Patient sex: M
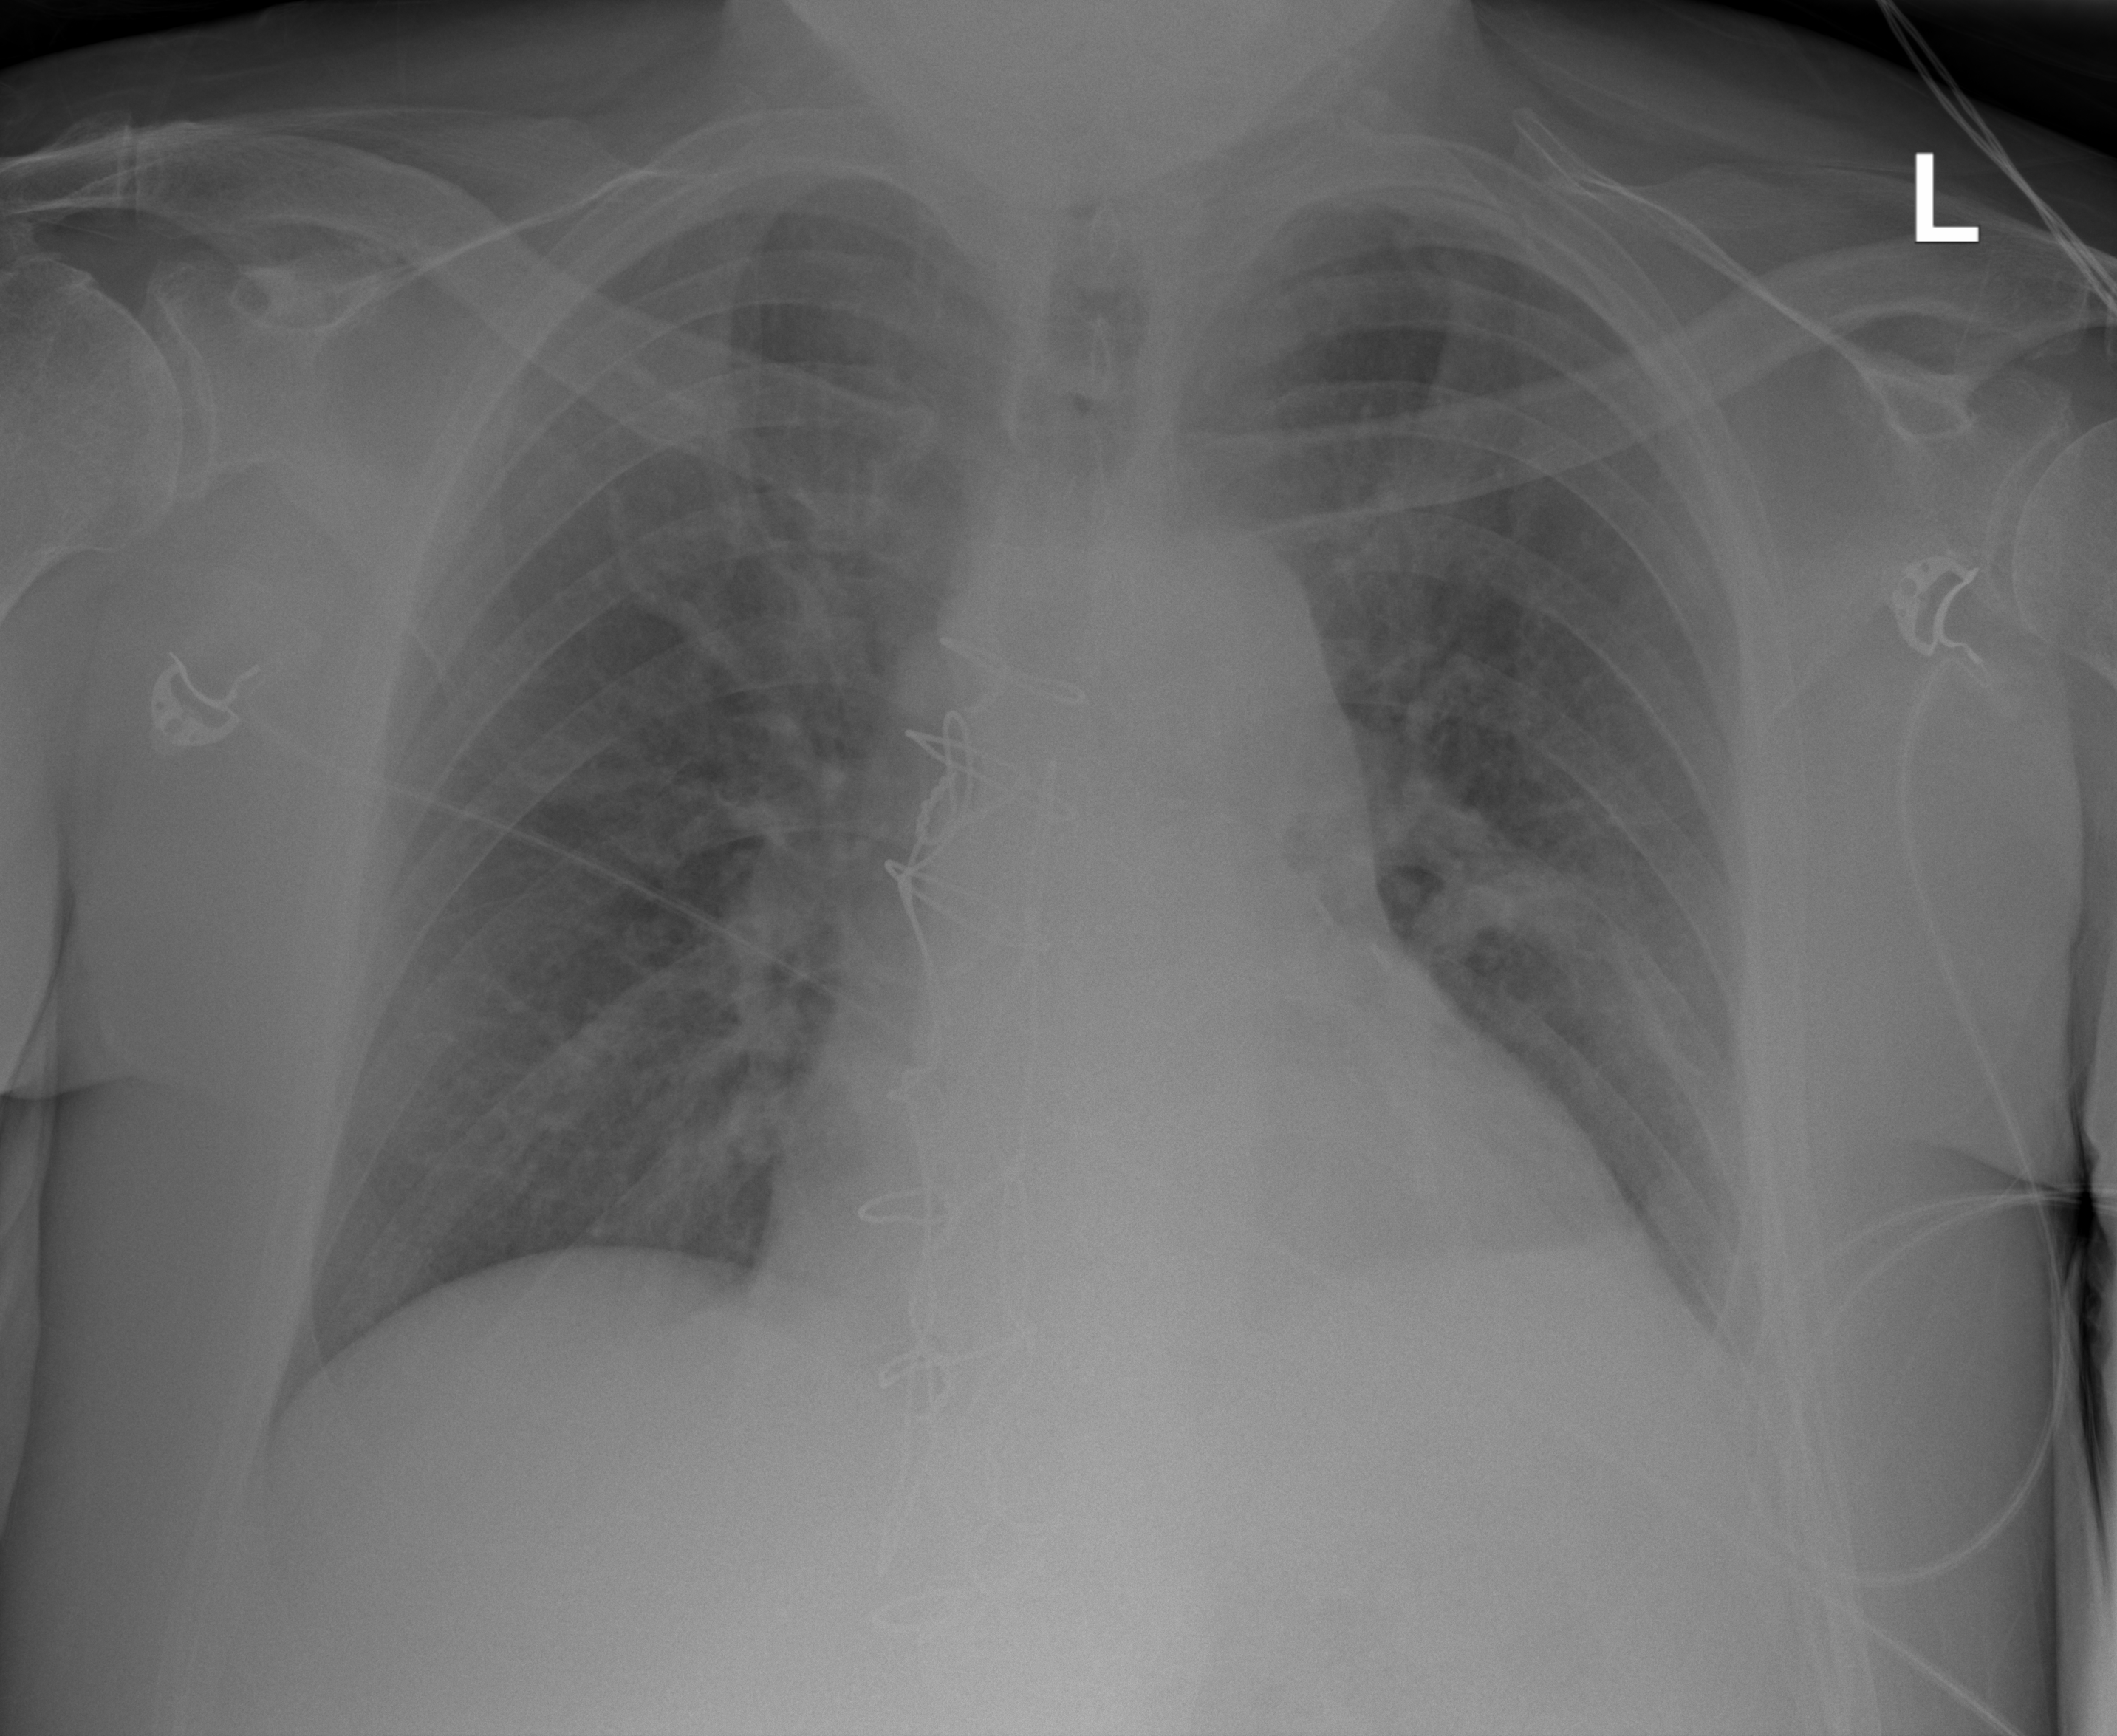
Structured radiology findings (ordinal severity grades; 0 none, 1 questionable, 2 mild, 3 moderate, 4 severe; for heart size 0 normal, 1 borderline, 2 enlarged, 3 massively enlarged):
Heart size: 2
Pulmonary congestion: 2
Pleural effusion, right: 2
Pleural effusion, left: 2
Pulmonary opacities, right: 0
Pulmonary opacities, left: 0
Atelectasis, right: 0
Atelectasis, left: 2